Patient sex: M
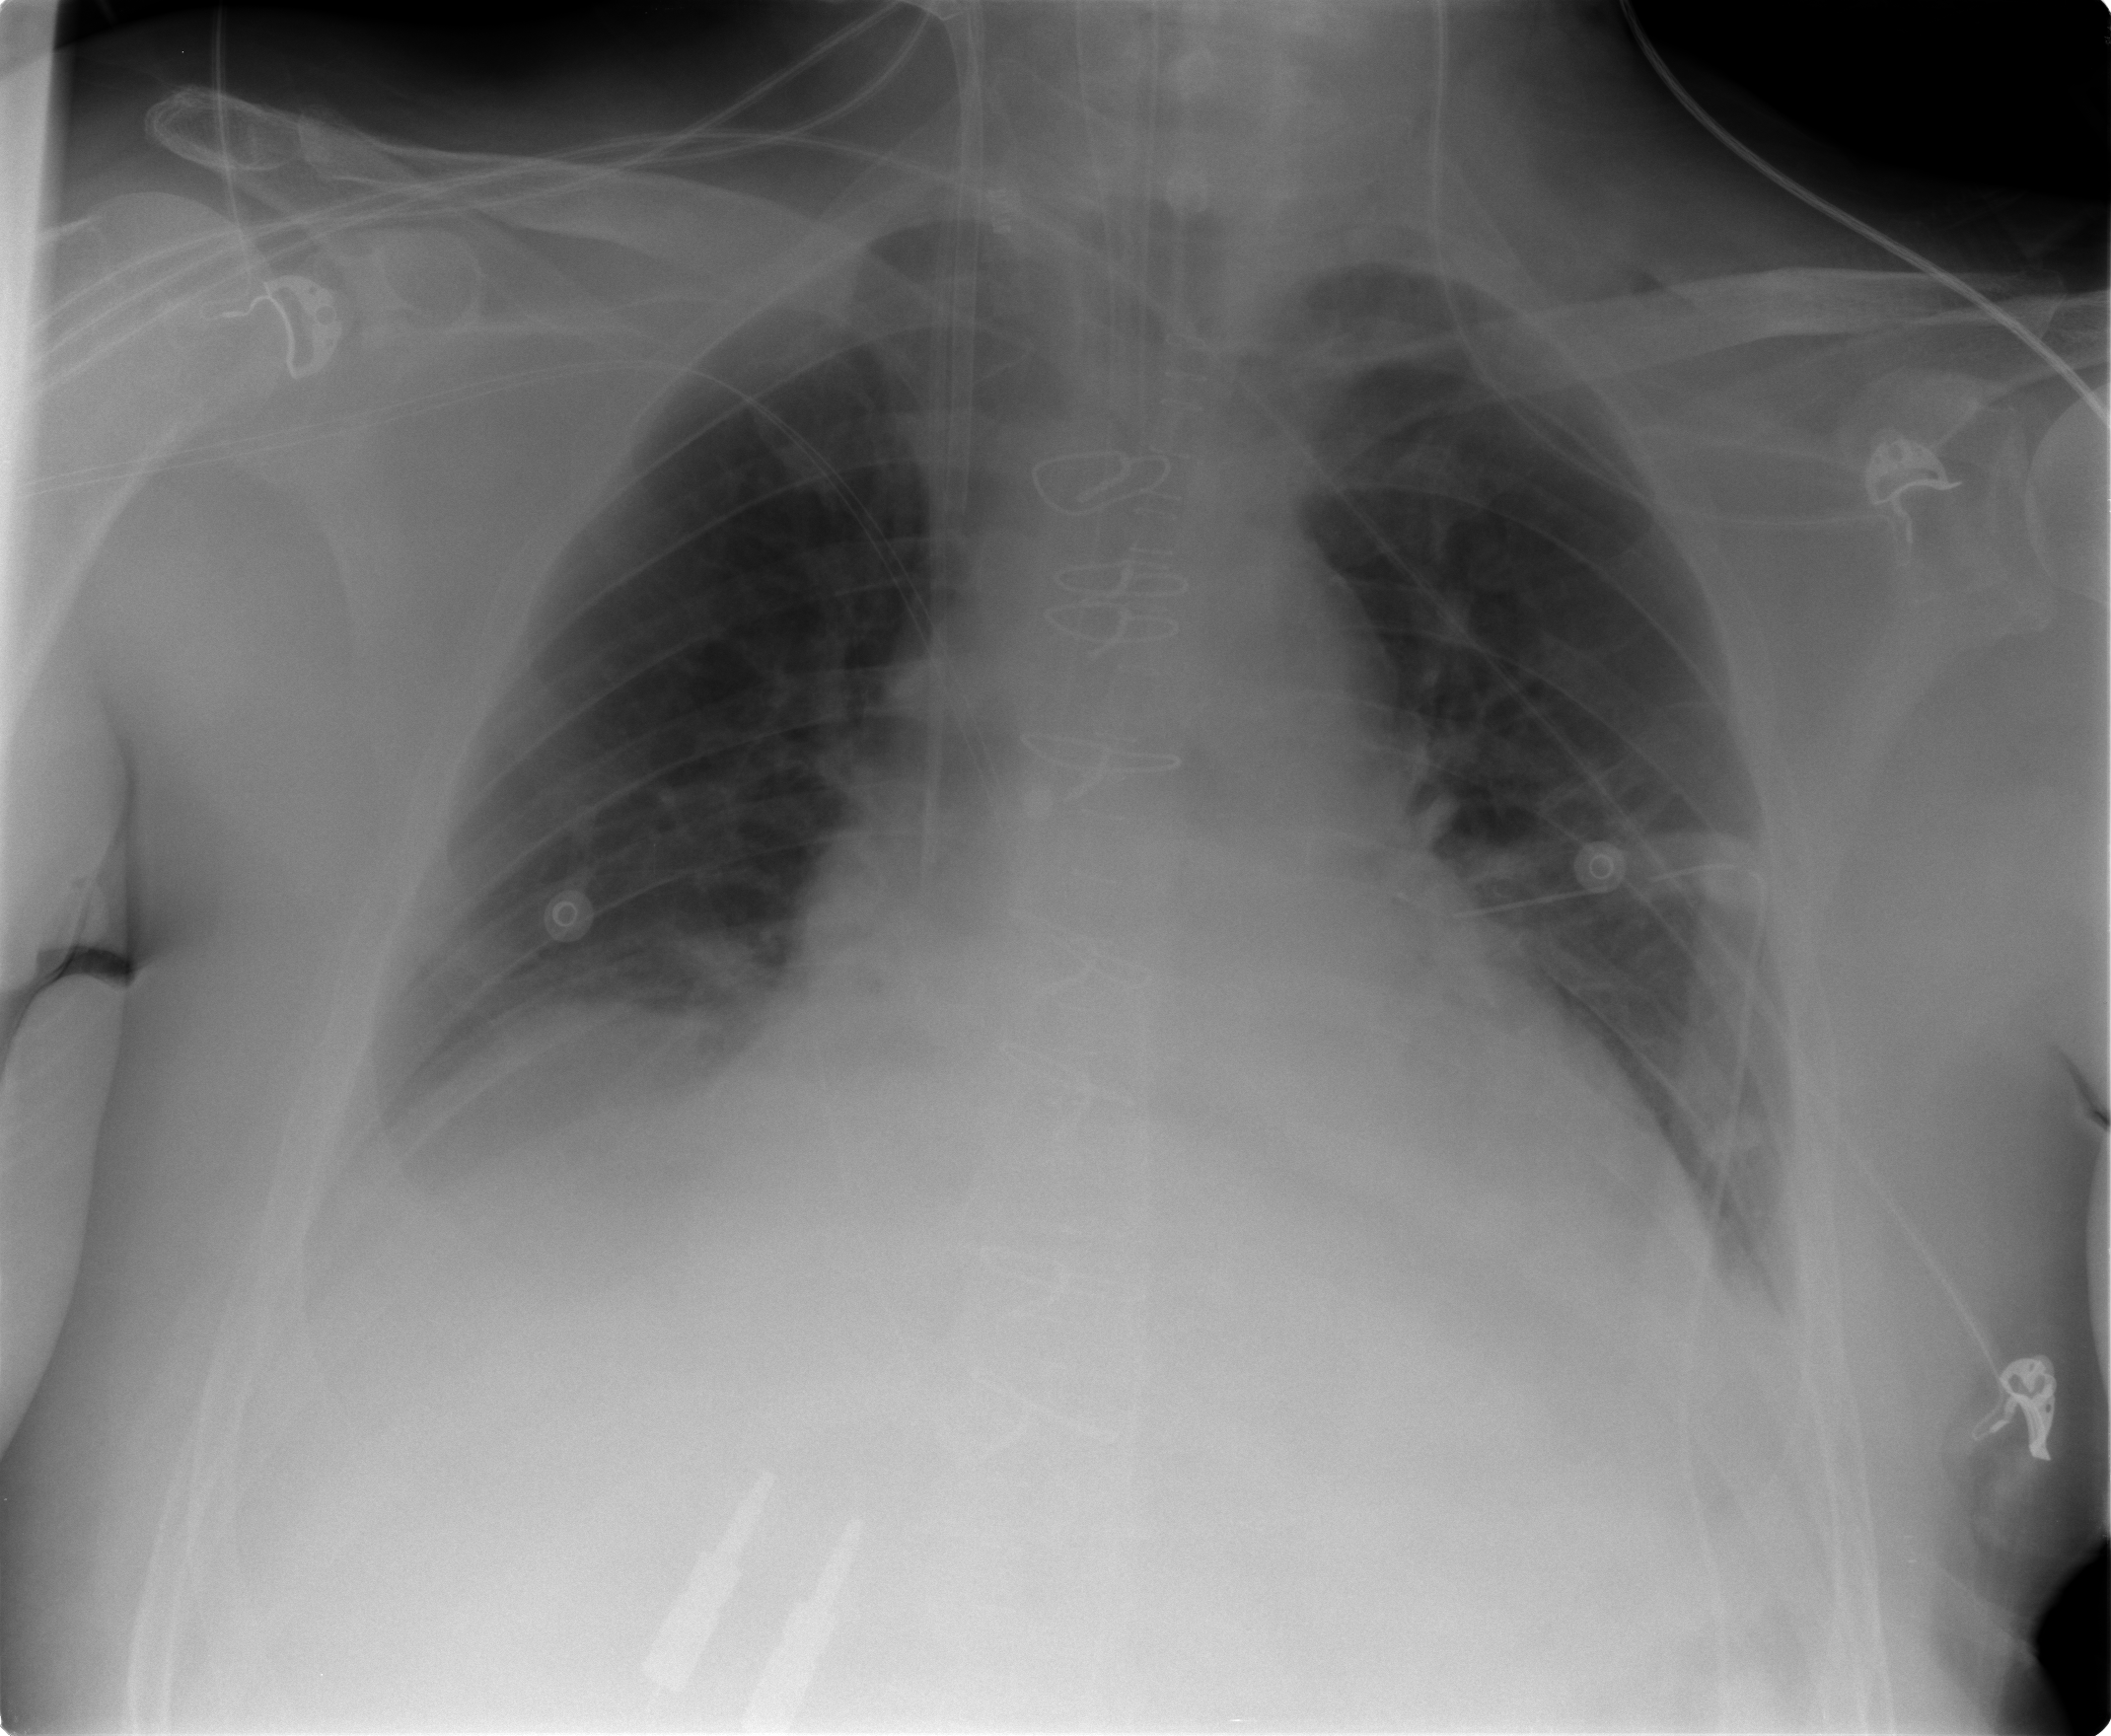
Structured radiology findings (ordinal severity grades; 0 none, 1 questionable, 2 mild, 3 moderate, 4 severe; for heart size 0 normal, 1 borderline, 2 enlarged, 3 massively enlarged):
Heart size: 2
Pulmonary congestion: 2
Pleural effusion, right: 2
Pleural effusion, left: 2
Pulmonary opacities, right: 0
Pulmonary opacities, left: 0
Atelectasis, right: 2
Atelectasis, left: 2